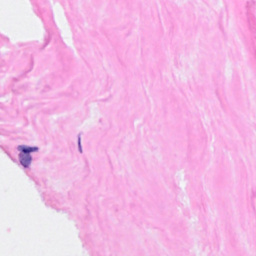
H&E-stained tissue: Breast